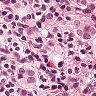
Metastatic tissue present: yes